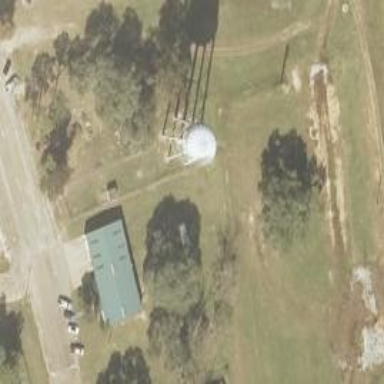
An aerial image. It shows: Water tower that is man-made.